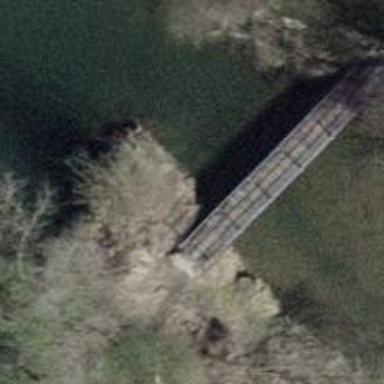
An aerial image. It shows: Path leading to bridge.